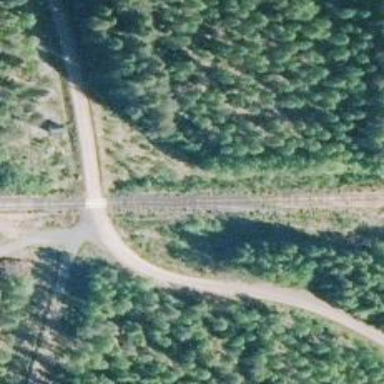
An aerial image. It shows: Railway junction.